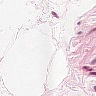
Metastatic tissue present: no